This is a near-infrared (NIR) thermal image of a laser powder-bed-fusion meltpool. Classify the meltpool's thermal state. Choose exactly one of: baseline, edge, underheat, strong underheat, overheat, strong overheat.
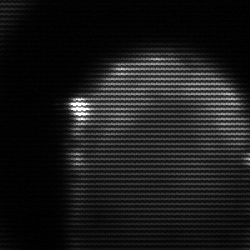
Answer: edge